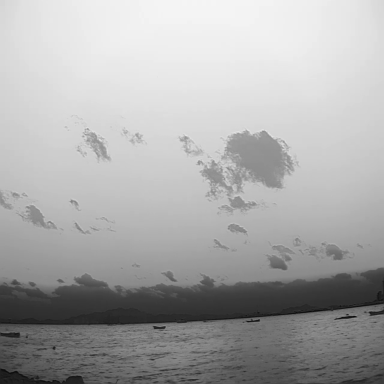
There are four bulk_carriers in the infrared image.